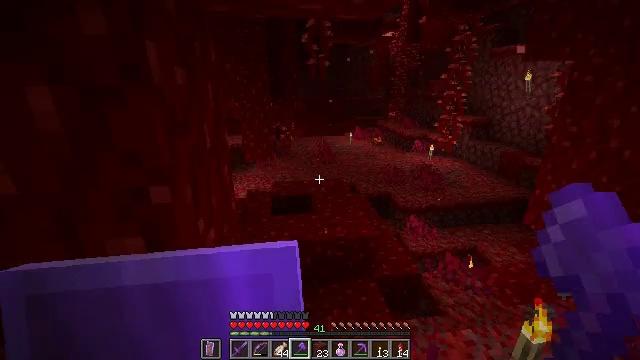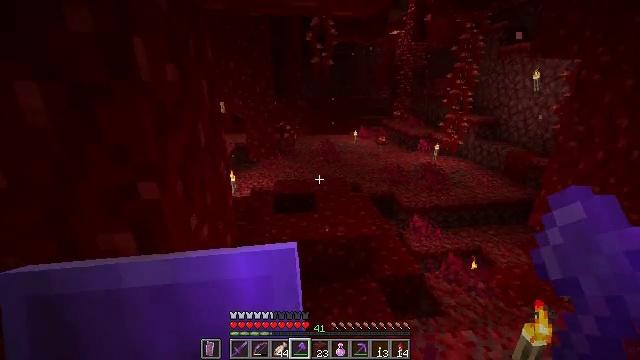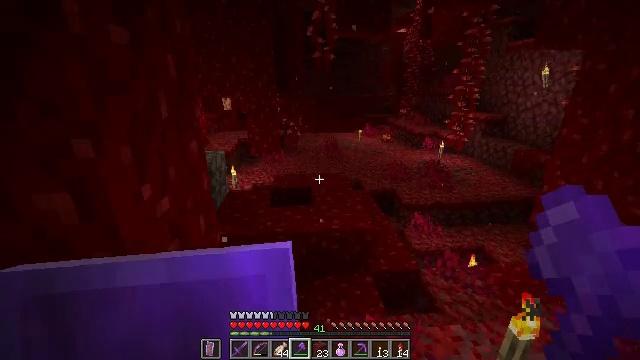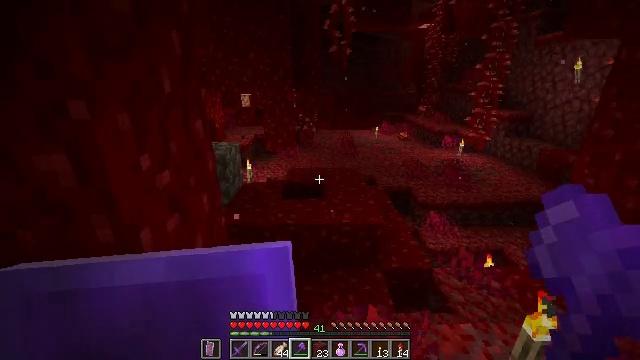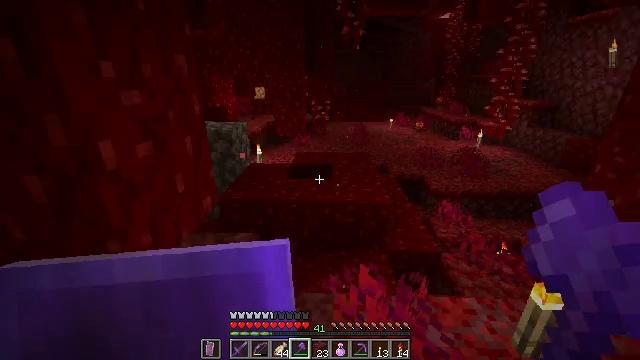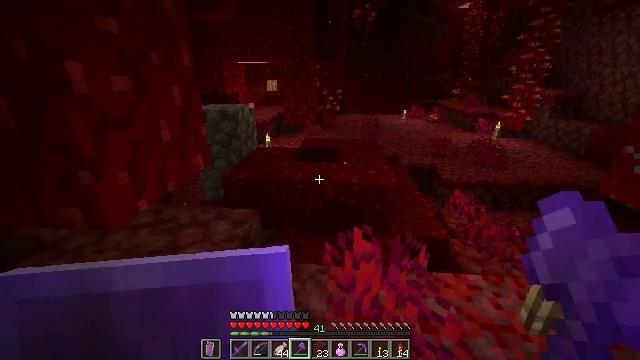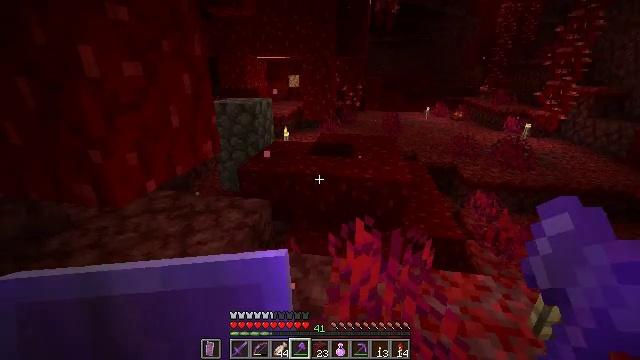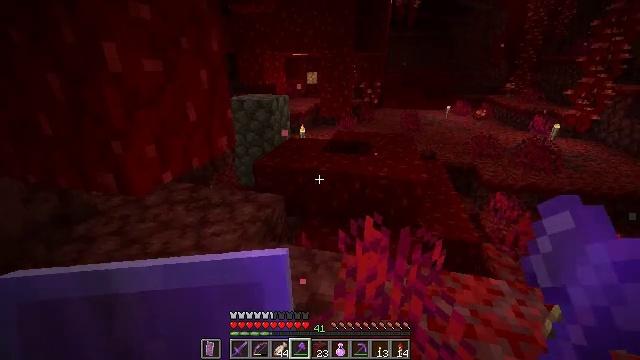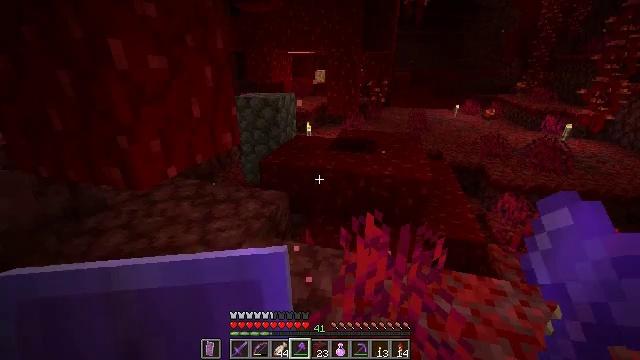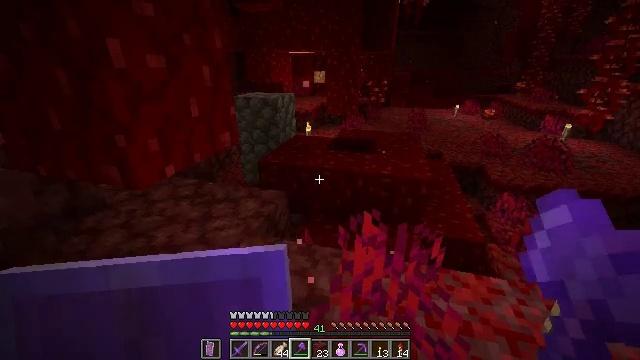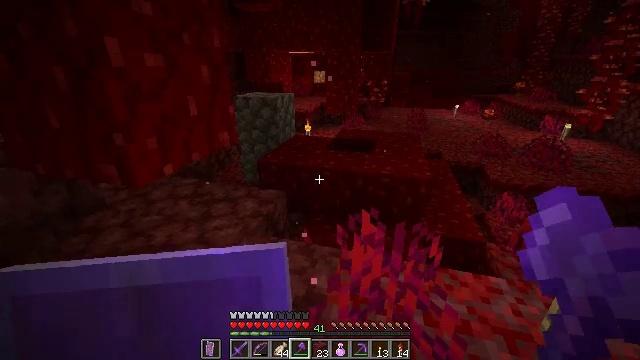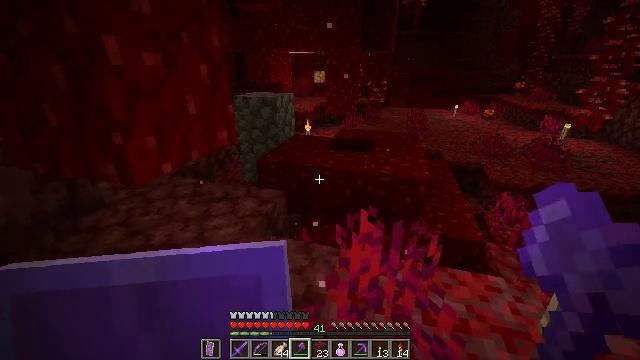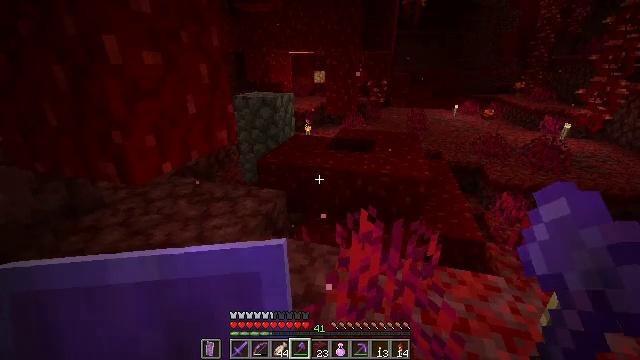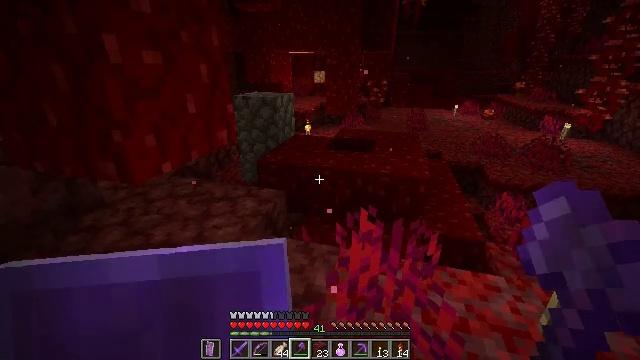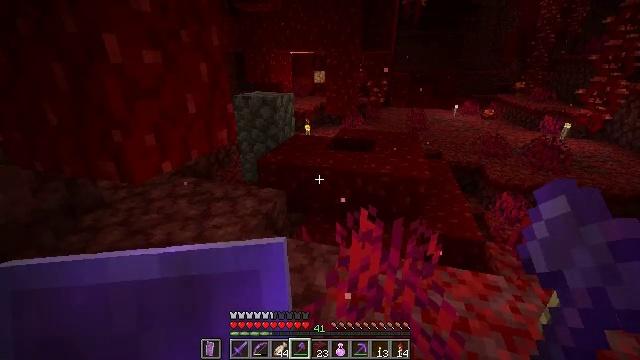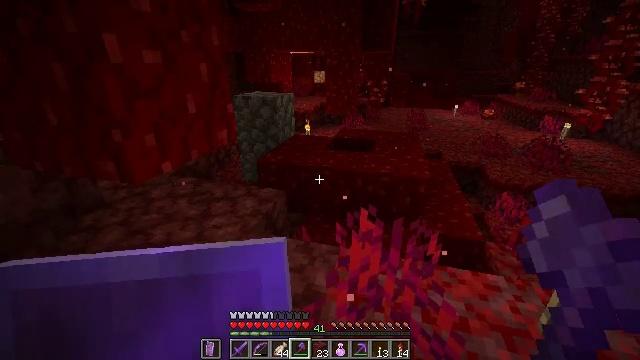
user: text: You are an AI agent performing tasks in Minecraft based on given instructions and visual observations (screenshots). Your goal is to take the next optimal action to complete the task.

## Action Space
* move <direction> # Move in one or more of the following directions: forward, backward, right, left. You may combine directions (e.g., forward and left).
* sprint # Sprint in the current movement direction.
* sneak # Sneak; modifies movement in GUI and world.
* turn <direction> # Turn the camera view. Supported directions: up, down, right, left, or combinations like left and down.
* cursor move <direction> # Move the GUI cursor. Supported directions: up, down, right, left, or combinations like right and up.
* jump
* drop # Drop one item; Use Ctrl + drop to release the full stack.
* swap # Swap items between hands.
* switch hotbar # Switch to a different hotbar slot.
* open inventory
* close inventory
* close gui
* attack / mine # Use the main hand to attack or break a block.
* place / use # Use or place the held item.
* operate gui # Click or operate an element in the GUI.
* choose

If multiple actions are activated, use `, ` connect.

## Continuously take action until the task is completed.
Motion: motion action
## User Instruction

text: Collect crimson stem for building materials.
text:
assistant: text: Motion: move right, turn left
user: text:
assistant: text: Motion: move right, turn left
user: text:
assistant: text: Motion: move right, turn left
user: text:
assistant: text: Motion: turn left
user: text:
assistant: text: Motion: turn left
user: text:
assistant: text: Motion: turn left
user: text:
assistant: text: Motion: turn left
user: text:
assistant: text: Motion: turn left
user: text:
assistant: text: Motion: no_op
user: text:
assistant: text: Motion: no_op
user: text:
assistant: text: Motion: no_op
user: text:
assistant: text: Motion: no_op
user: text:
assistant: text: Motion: no_op
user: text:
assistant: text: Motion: no_op
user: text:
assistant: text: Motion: no_op
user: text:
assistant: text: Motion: no_op
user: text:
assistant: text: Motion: no_op
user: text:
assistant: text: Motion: no_op
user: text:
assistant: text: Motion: move forward
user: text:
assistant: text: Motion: move forward
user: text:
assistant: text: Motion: move forward
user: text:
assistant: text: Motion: move forward
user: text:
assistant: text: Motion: no_op
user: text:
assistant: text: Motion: no_op
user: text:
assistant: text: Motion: no_op
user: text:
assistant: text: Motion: no_op
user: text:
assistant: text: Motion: no_op
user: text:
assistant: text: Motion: no_op
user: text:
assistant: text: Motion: no_op
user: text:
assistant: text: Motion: no_op